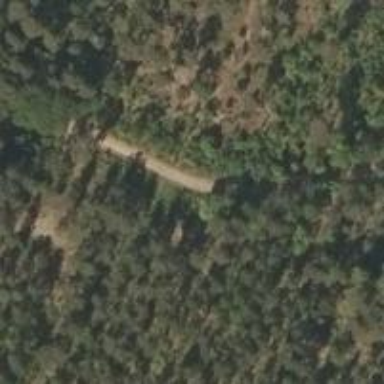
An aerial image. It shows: Unclassified road.